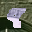
Label: 8